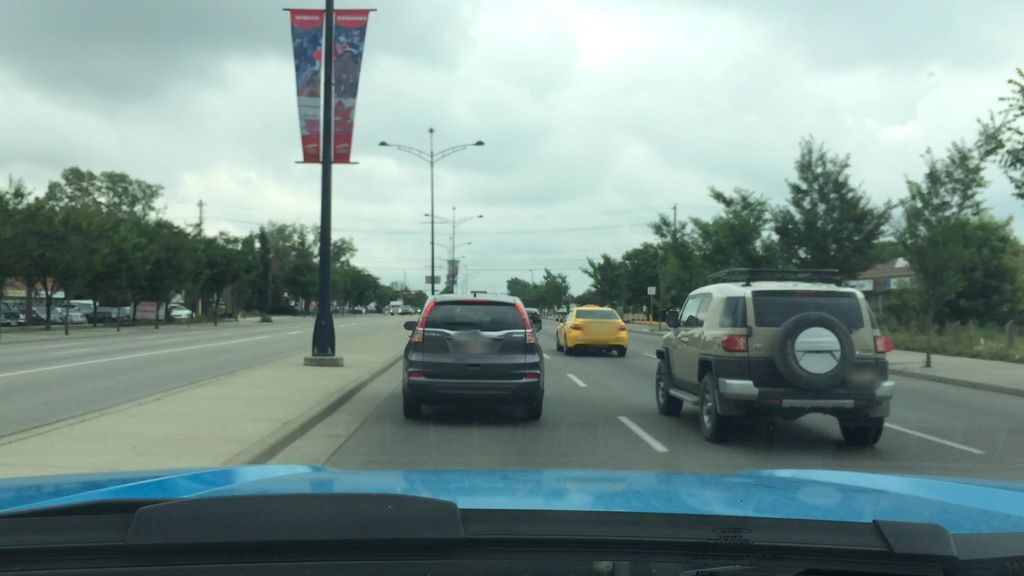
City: calgary